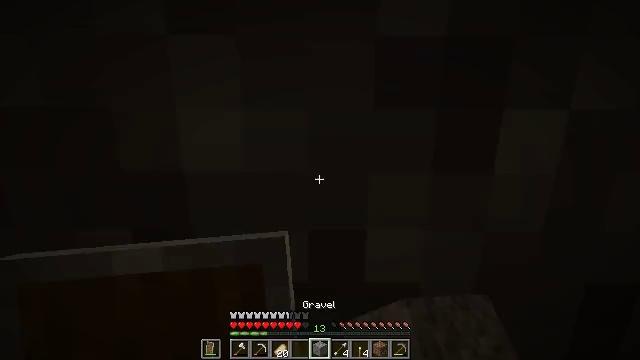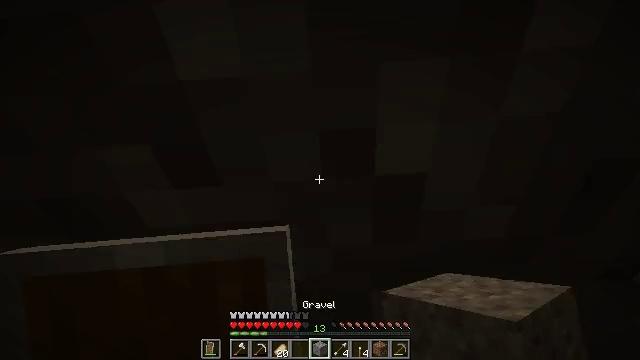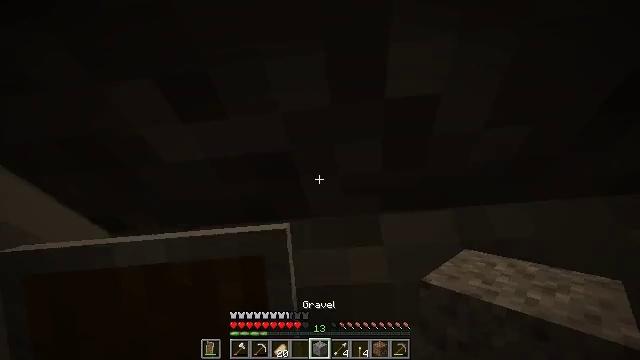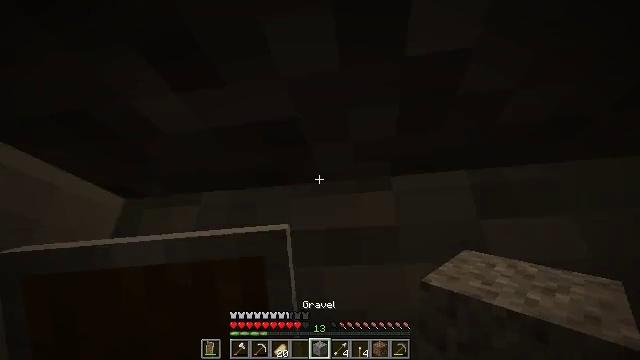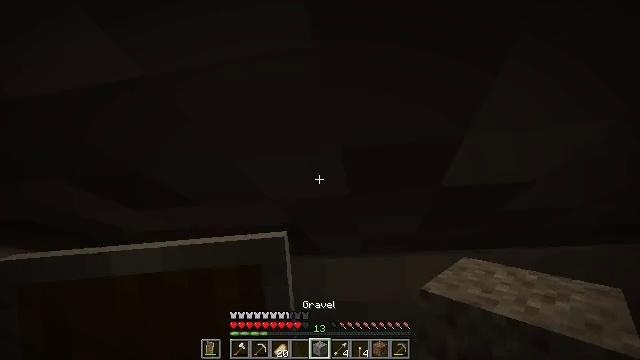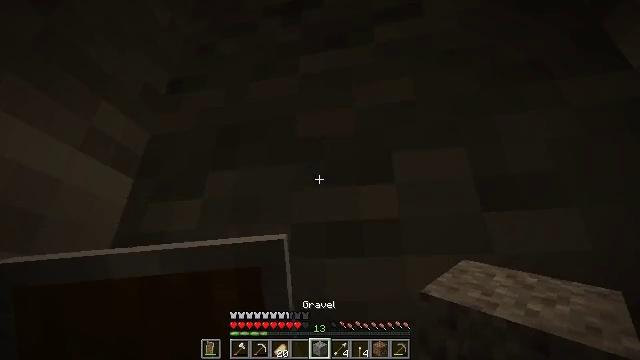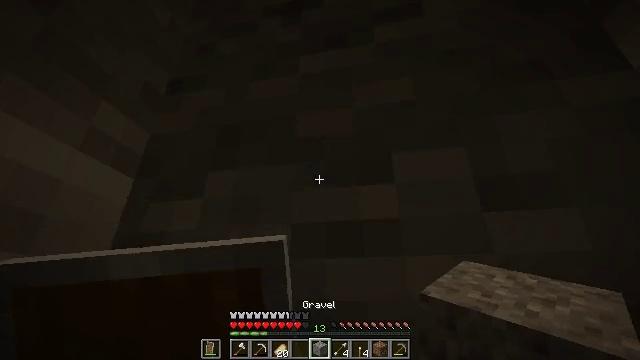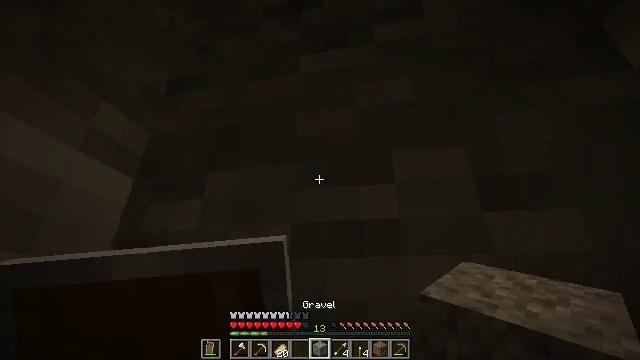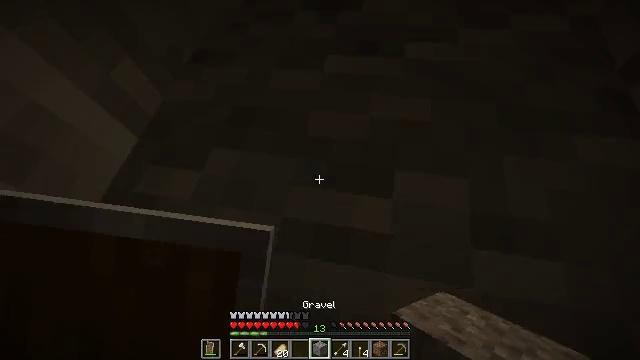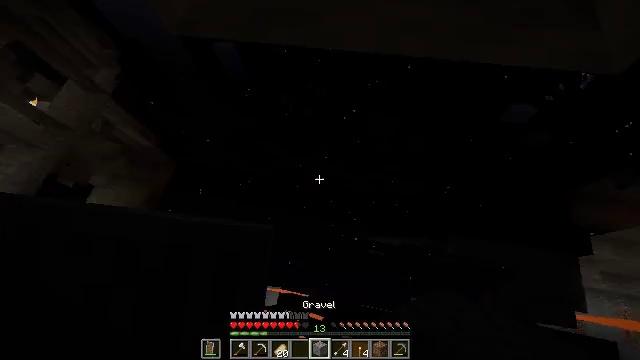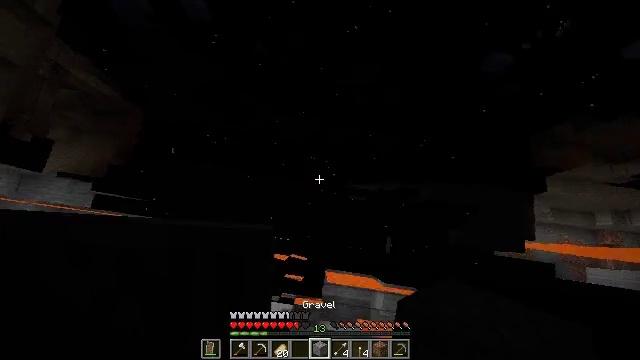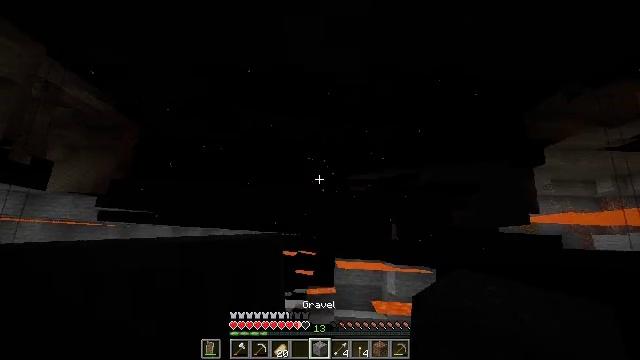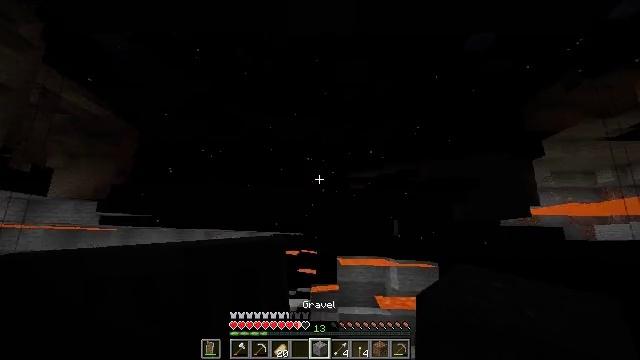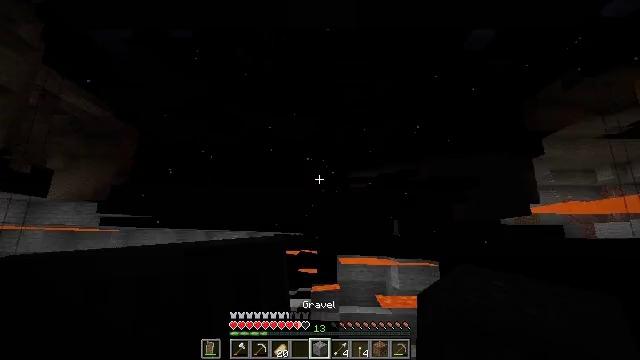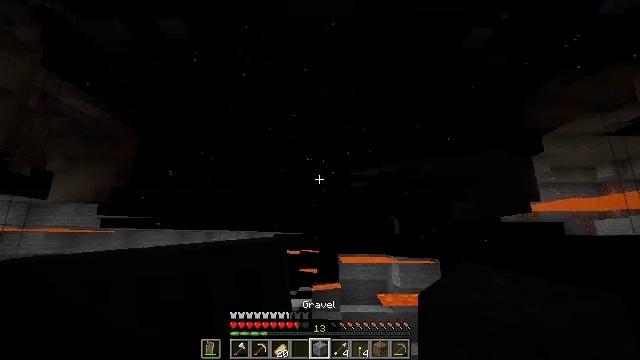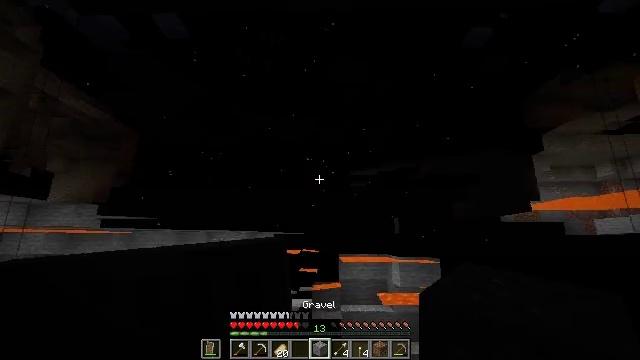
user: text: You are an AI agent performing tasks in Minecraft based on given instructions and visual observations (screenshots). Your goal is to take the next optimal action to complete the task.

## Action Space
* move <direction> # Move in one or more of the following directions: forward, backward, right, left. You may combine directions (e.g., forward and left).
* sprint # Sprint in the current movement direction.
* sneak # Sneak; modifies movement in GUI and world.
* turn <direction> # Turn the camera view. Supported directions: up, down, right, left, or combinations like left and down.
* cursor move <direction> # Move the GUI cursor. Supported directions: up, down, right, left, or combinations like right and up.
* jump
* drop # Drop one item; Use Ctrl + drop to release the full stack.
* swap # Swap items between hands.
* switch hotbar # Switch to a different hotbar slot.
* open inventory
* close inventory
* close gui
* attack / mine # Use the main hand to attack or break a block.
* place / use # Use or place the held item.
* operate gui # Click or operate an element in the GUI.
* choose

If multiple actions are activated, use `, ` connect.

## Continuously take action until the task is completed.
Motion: motion action
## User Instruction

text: Attack the composter to add it to your inventory.
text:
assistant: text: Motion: turn left and down
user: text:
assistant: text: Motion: turn left and down
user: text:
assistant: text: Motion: turn left and down
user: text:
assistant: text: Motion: turn down
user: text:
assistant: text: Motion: no_op
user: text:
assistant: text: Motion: no_op
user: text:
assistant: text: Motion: no_op
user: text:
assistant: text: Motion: no_op
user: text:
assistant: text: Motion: turn right and down
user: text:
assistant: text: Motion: turn right and down
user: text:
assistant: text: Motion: no_op
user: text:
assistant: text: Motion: no_op
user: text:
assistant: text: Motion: no_op
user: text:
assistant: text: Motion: no_op
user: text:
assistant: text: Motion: no_op
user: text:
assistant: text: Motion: no_op
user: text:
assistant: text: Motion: turn left and down
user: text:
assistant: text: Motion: turn left and down
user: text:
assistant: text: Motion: turn left and down
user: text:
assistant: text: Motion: turn left
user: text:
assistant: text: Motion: turn left
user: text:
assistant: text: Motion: no_op
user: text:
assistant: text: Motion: no_op
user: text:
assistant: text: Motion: no_op
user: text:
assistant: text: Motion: no_op
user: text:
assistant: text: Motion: no_op
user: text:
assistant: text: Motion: no_op
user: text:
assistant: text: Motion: turn left
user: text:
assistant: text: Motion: turn left
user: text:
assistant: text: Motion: turn left